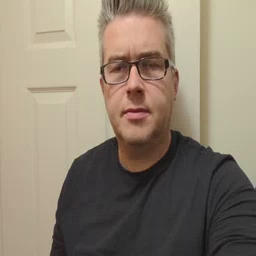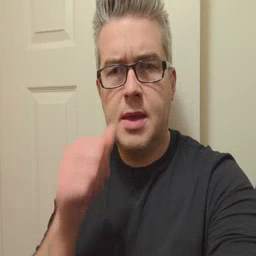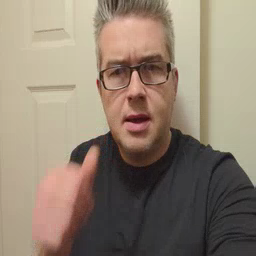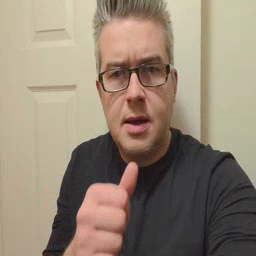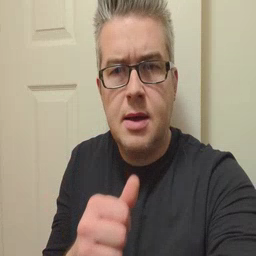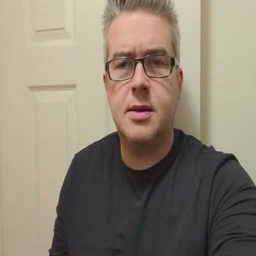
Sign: hide